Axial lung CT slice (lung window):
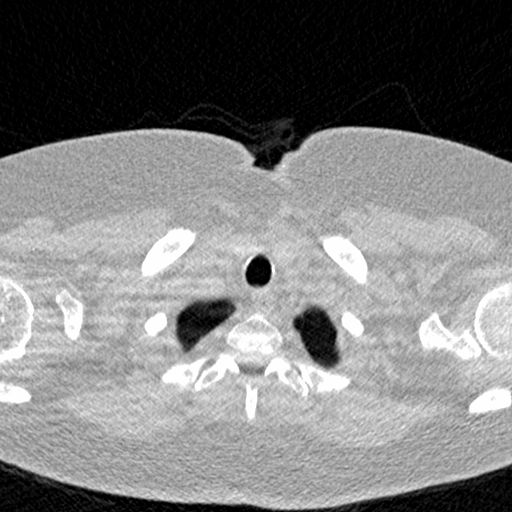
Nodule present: no